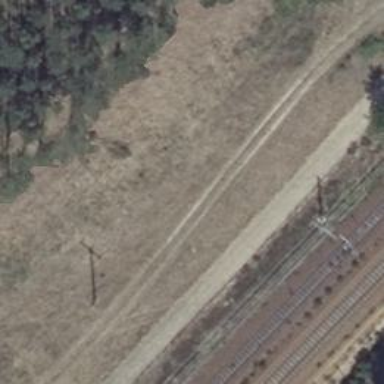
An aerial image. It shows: Track with grade 4 tracktype.